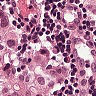
Metastatic tissue present: yes